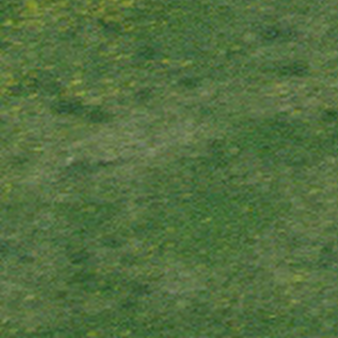
Label: other